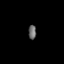
Tissue: lung
Cell type: Fibroblasts
Senescence score: 0.5681
Nuclear area (px): 107
Mean DAPI intensity: 104.598